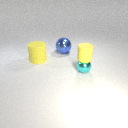
small cyan metal sphere below small yellow rubber cylinder